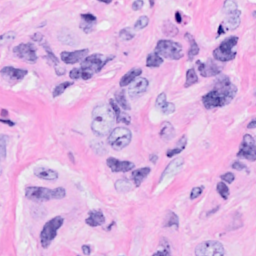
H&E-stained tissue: Breast